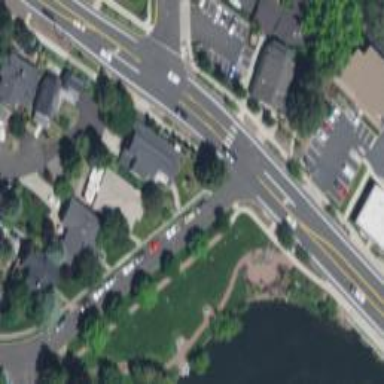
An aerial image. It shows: Marked road crossing.